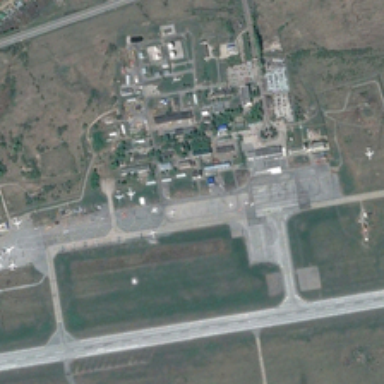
Some planes are parked in an airport surrounded by green meadows and some trees .